Field crop: maize
Growth stage: 1
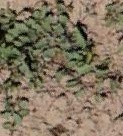
Species: convolvulus